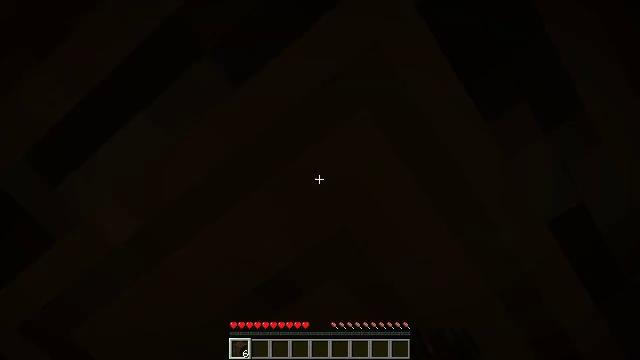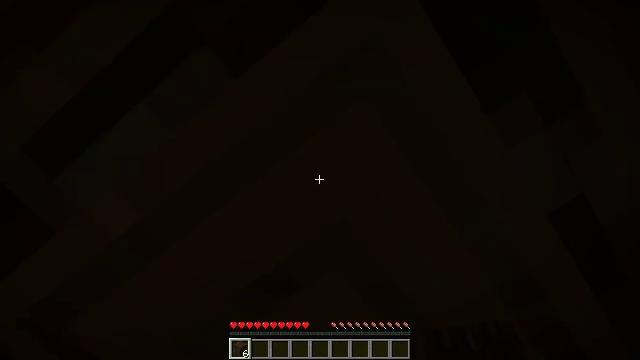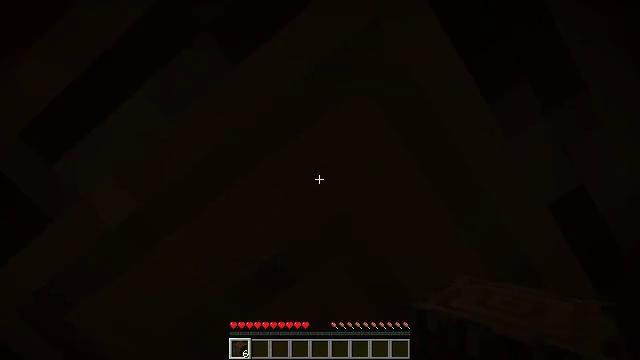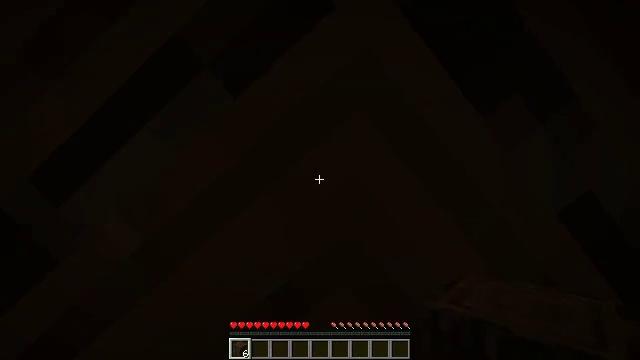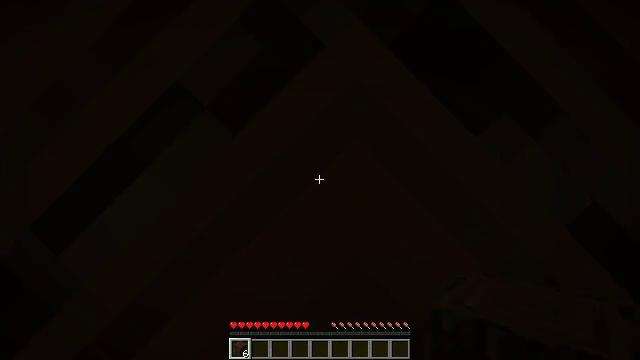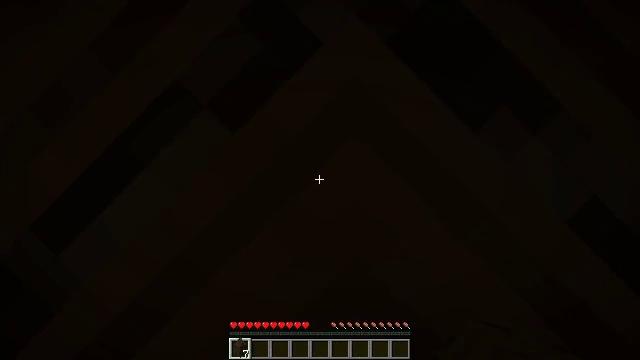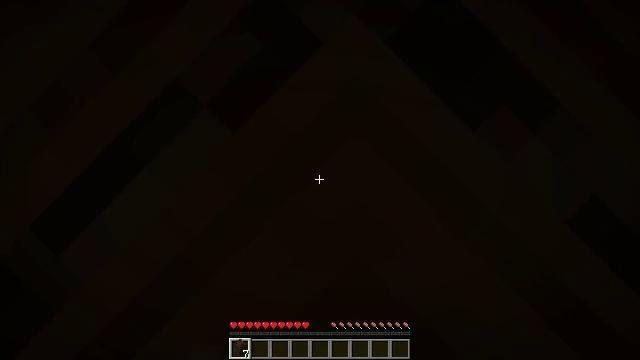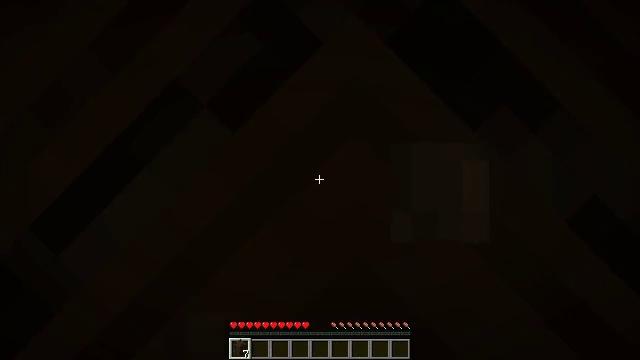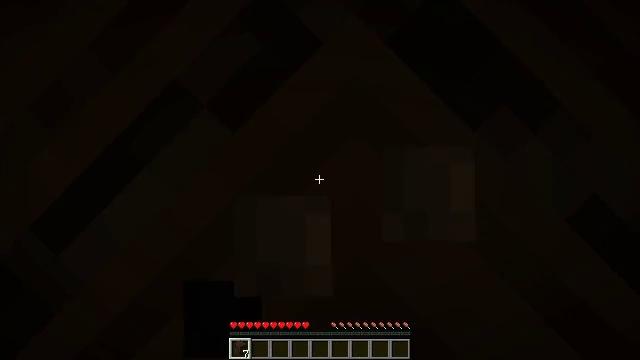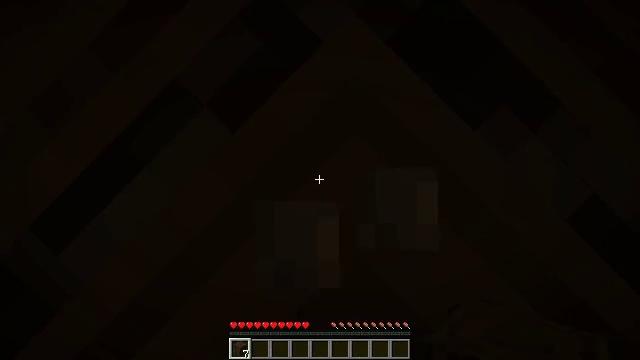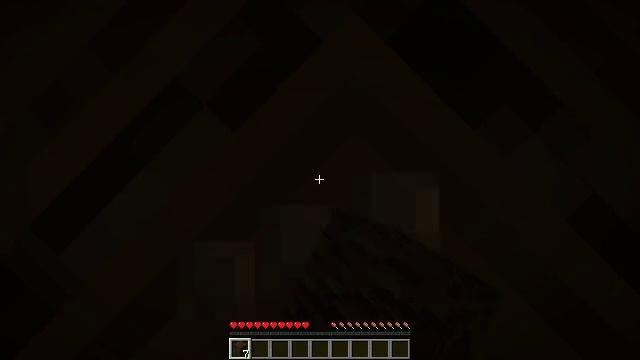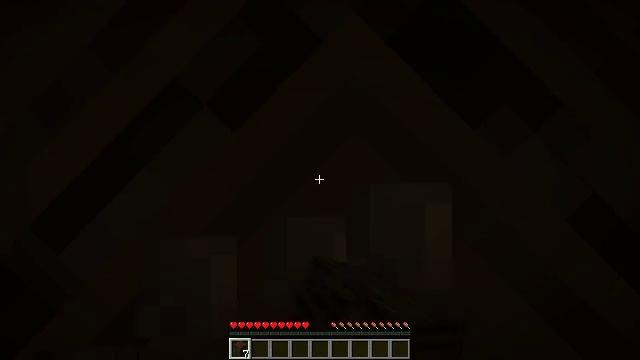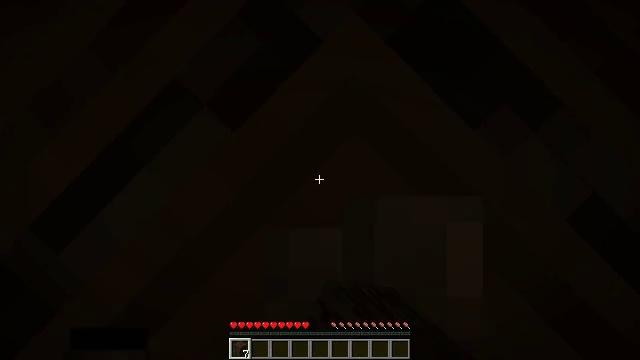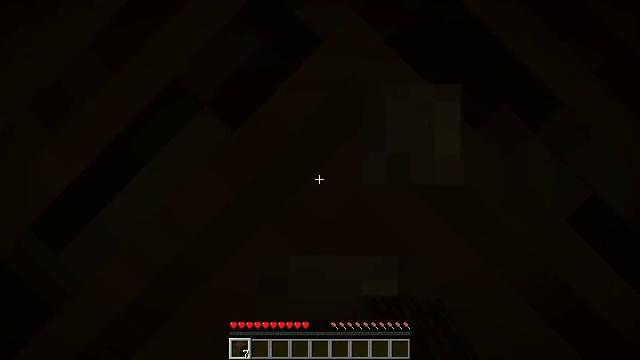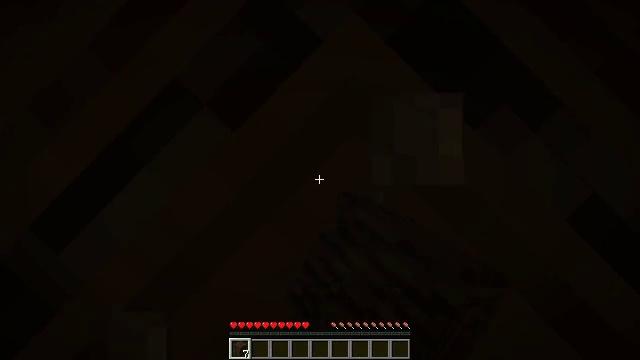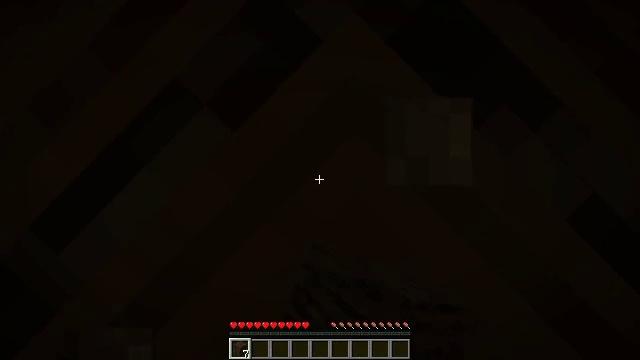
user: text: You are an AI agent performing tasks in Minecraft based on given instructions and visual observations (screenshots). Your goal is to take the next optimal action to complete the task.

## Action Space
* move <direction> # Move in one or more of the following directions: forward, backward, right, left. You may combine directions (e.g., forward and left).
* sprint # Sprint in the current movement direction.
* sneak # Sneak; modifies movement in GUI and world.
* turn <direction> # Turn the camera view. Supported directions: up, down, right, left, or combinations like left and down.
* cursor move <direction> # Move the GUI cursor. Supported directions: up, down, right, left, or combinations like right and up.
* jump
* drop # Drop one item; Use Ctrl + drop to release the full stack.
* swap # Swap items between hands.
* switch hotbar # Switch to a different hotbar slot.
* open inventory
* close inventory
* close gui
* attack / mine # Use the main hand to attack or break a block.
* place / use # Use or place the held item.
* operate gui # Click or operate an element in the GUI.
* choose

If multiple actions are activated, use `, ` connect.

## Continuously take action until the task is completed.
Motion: motion action
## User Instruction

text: Chop down the dark oak log.
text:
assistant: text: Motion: no_op
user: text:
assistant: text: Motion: no_op
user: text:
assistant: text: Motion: turn left and up
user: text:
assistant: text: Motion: turn left and up
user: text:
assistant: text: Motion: attack / mine
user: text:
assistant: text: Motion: attack / mine
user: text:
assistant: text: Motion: attack / mine
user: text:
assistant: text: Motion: attack / mine
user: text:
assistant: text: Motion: attack / mine
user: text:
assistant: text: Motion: attack / mine
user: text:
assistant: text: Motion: attack / mine
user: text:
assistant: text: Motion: attack / mine
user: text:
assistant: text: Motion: attack / mine
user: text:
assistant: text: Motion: attack / mine
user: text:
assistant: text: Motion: attack / mine
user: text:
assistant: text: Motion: attack / mine
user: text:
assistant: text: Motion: attack / mine
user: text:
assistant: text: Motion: attack / mine
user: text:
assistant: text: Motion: turn right and down, attack / mine
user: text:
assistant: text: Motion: turn right and down, attack / mine
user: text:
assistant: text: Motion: turn right and down, attack / mine
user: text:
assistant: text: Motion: turn down, attack / mine
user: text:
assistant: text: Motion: attack / mine
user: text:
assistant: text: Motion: attack / mine
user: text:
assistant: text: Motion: turn down, attack / mine
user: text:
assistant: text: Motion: turn down, attack / mine
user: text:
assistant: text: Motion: turn left and down, attack / mine
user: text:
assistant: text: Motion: turn left and down, attack / mine
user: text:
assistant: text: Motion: turn left, attack / mine
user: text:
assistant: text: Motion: attack / mine